Aerial crown-view tile of a tropical tree (Barro Colorado Island, Panama), acquired 20250124:
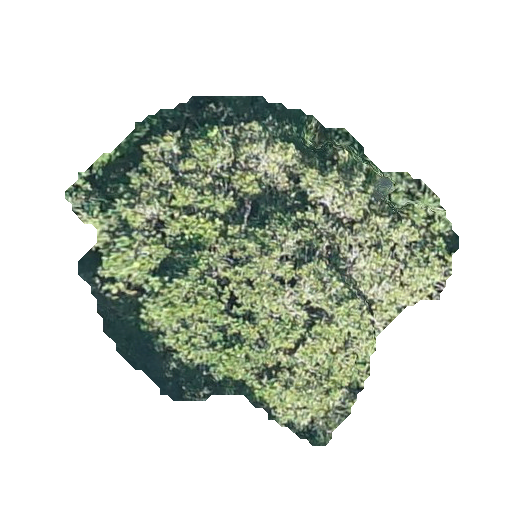
Species: Poulsenia armata
GBIF accepted scientific name: Poulsenia armata
Crown area: 131.801 m²